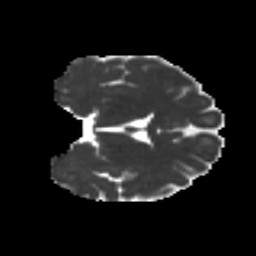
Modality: MD
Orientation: coronal
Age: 26
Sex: female
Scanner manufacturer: ge
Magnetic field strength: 3 T
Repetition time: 7.8 s
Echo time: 0.0606 s